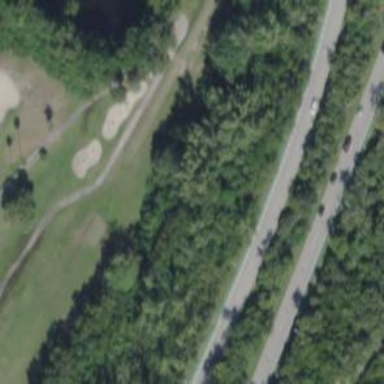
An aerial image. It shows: Grassy area designated as golf tee.